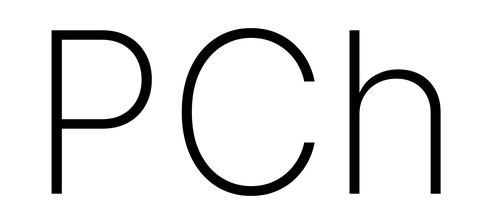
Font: Inter_ExtraLight